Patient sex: M
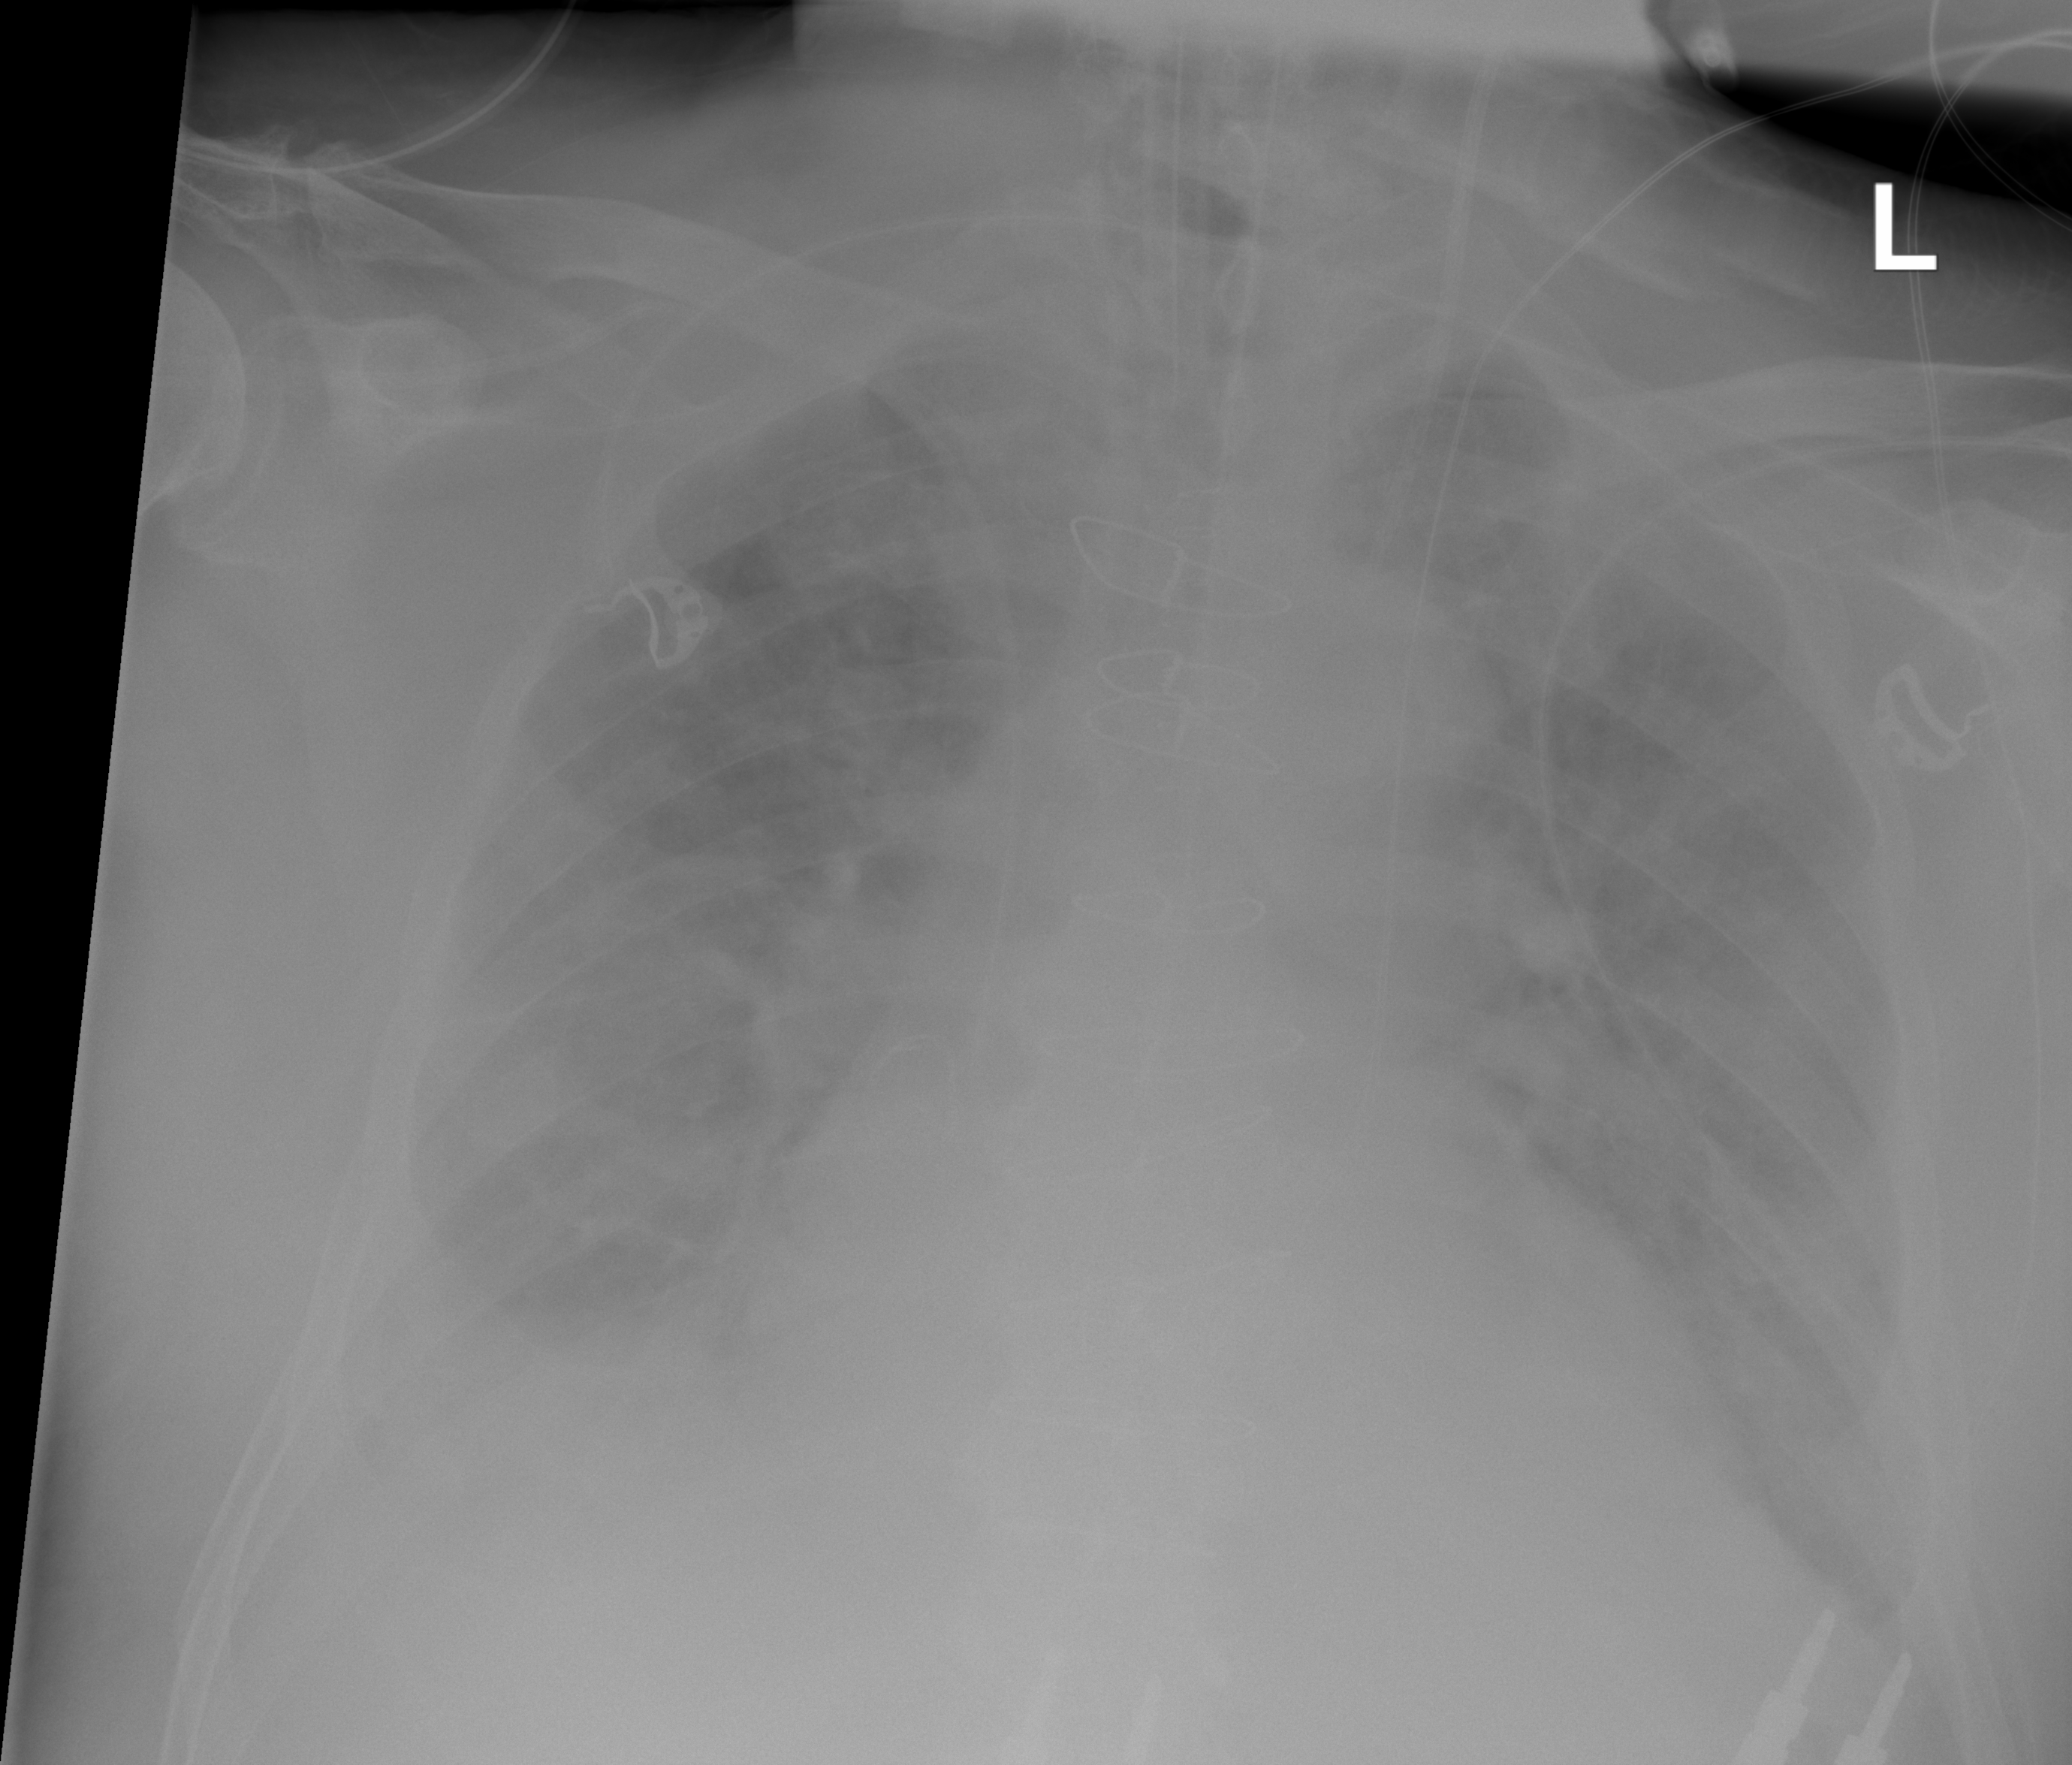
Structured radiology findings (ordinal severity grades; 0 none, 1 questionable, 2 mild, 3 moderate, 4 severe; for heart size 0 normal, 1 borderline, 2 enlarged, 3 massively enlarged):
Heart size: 2
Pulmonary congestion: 4
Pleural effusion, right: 4
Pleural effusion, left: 3
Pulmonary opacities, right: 4
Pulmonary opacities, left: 4
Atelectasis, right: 2
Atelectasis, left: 2